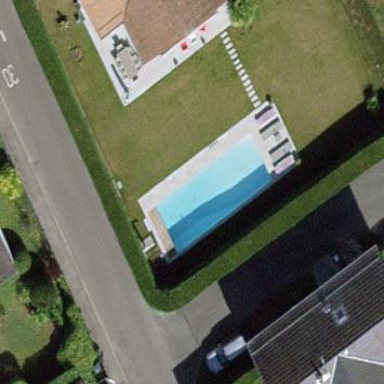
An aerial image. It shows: Outdoor swimming pool in leisure land.